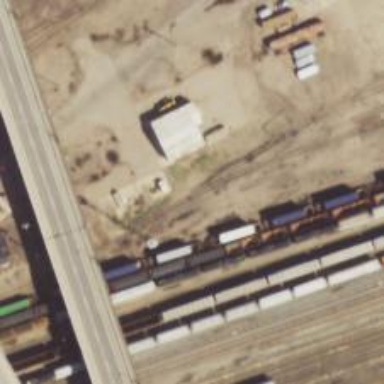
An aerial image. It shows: Railway yard.